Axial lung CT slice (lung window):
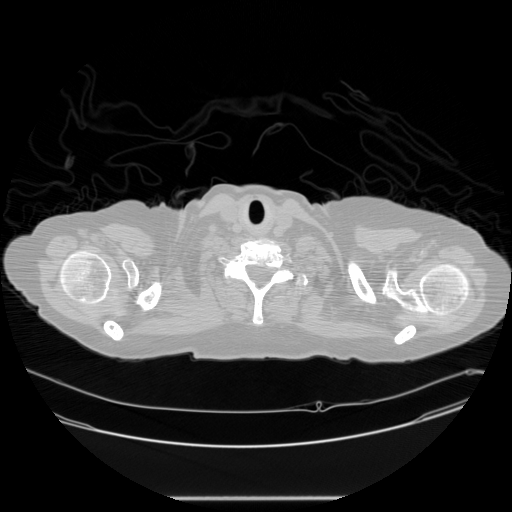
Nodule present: no